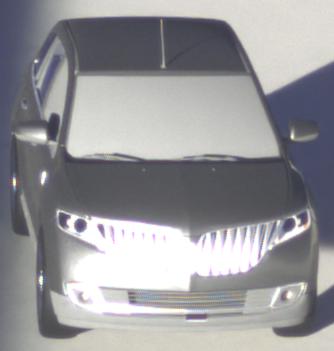
Make: Lincoln
Model: MKX
Detailed model: Gen. 1 CD3
Model produced from: 2010
Model produced until: 2015
Doors: 5
Color: gray
Road condition: dry road
Daytime: sunrise or sunset
Contrast: high contrast